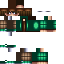
A female human skin with medium skin, wearing brown long hair dressed in a green hoodie and brown pants, featuring a closed mouth.